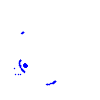
Particle: pion